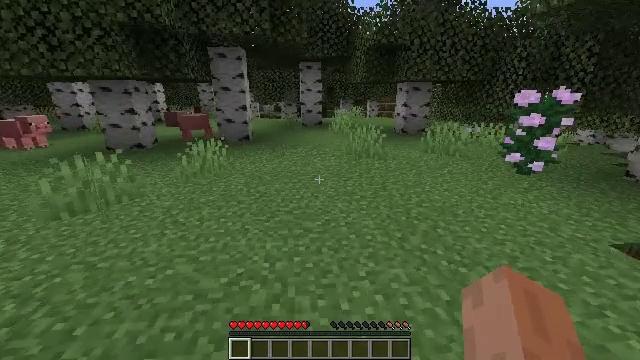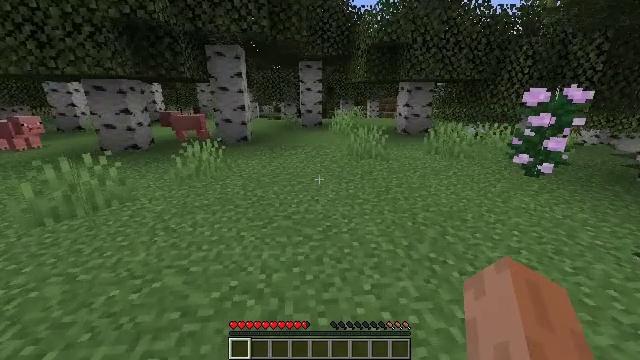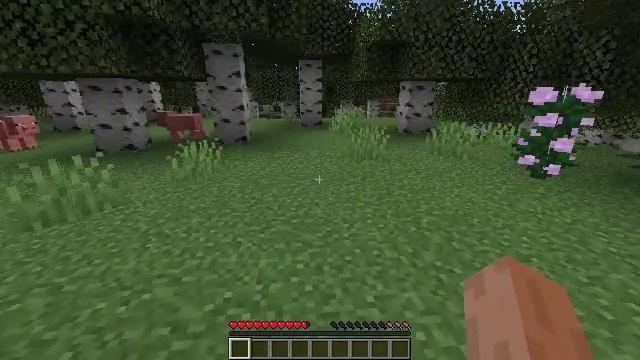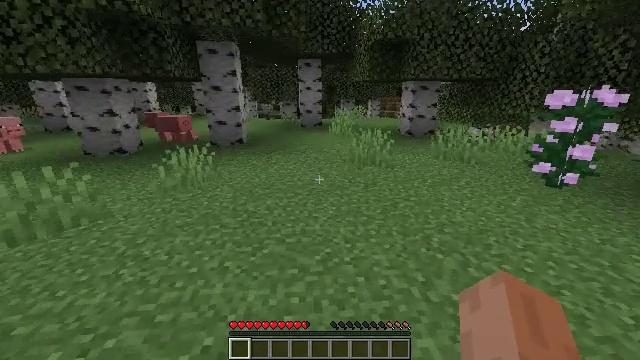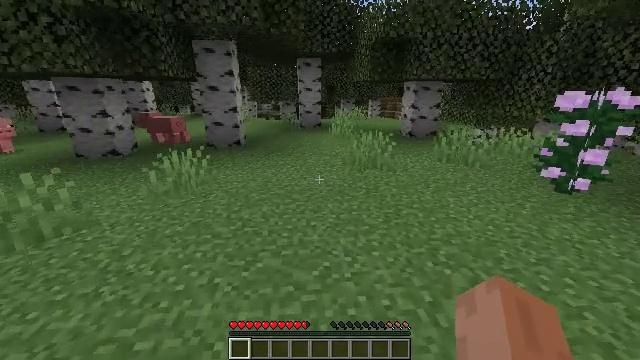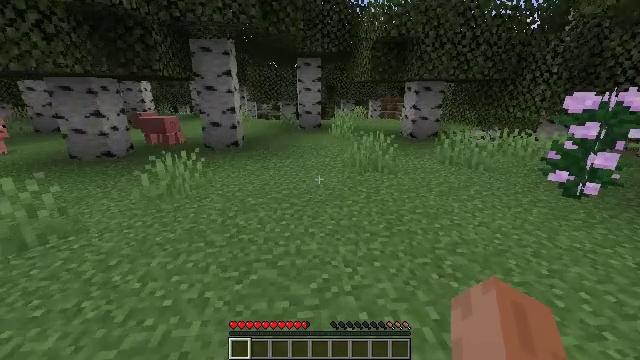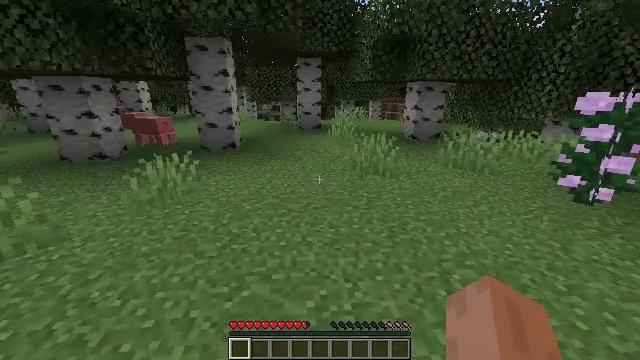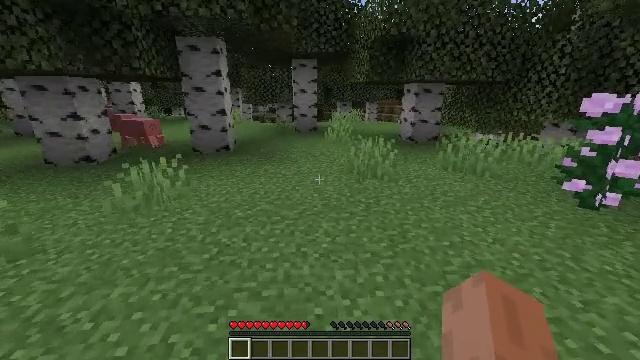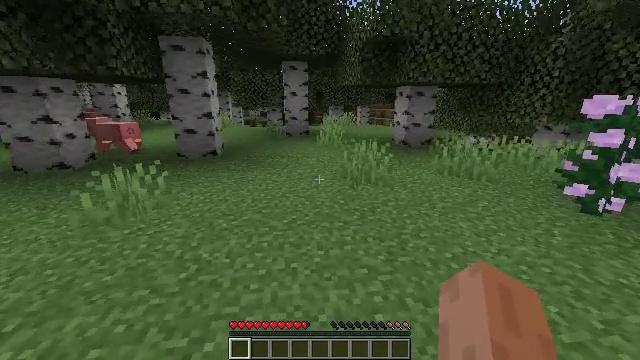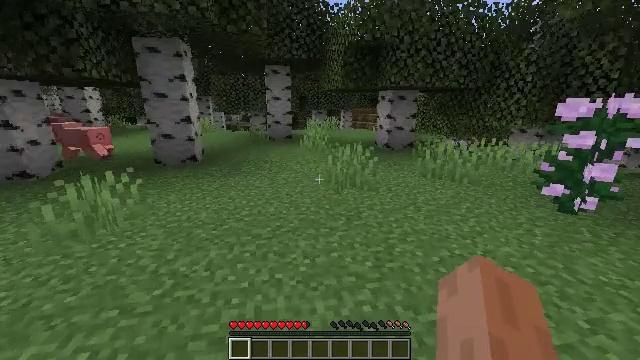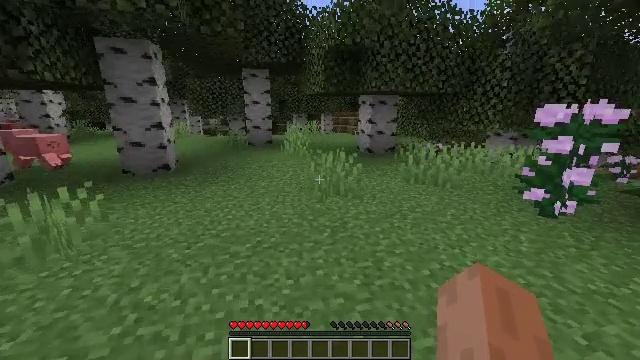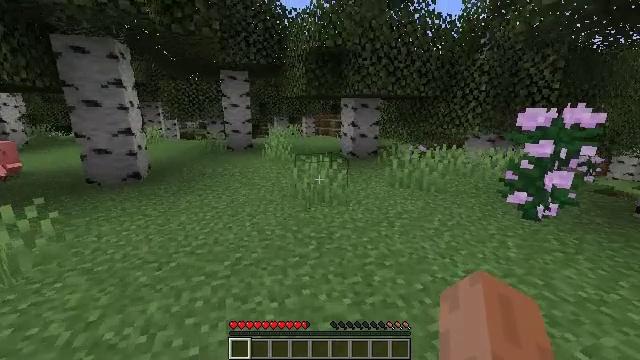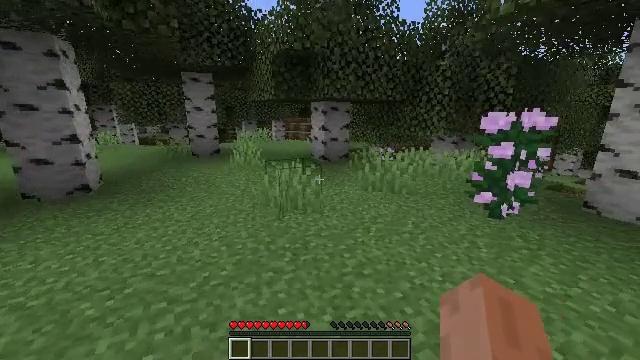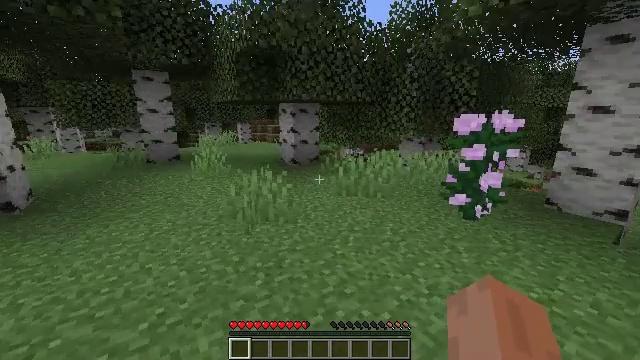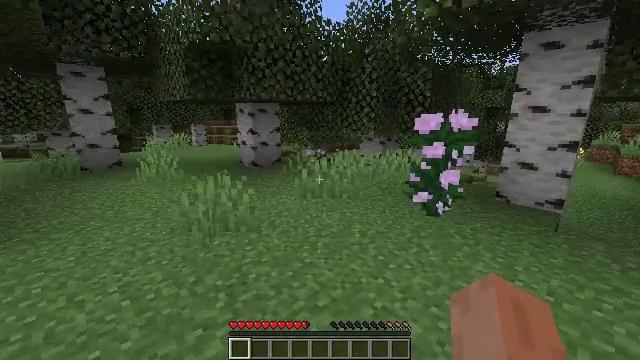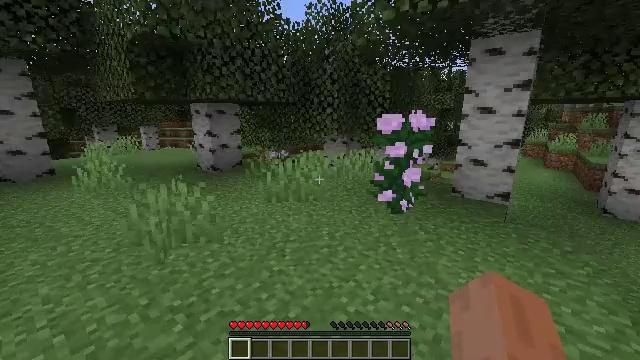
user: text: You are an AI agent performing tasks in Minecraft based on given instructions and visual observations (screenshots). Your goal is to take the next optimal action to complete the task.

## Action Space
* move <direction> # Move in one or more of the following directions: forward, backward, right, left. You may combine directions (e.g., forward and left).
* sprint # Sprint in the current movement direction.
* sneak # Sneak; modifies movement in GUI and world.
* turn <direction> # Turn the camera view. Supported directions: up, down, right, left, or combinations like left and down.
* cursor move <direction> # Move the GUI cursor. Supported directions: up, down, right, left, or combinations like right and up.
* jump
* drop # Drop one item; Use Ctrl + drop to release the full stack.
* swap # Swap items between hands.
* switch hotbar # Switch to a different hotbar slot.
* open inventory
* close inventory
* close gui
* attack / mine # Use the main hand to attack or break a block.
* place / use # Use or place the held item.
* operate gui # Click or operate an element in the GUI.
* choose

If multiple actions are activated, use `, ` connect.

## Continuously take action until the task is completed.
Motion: motion action
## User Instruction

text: Pick the peony from the grass.
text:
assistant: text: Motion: move forward, sprint
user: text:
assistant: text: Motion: move forward, sprint
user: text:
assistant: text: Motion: move forward, sprint
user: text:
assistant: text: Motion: move forward, sprint
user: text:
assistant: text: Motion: move forward, sprint
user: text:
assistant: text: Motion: move forward, sprint
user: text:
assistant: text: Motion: move forward, sprint
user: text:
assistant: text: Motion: move forward, sprint, turn right
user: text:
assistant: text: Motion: move forward, sprint, turn right and up
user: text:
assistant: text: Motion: move forward, sprint, turn right
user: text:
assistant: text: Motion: move forward, sprint, turn right
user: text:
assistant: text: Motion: move forward, sprint, turn right
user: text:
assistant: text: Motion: move forward, sprint, turn right
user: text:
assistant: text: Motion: move forward, sprint, turn right
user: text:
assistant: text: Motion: move forward and move right, sprint, turn right
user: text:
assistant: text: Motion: move forward and move right, sprint, turn right
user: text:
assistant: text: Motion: move forward and move right, sprint
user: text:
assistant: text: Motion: move forward and move right, sprint
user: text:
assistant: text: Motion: move forward and move right, sprint
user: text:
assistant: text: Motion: move forward and move right, sprint
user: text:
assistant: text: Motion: move forward, sprint
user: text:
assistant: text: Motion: move forward, sprint, turn right and up
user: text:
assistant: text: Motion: move forward, sprint, turn right
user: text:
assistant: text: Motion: move forward, sprint, attack / mine
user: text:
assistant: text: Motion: move forward, sprint, attack / mine
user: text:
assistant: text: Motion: move forward, sprint, attack / mine
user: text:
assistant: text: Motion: move forward, sprint
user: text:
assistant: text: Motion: move forward, sprint
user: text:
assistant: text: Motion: sprint